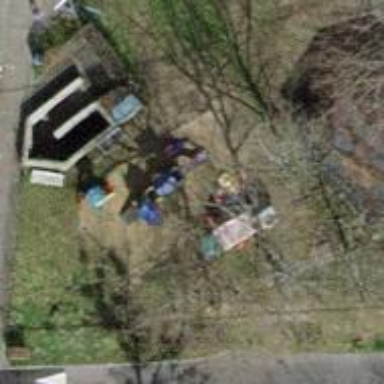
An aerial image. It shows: Playground area for leisure activities on the land.